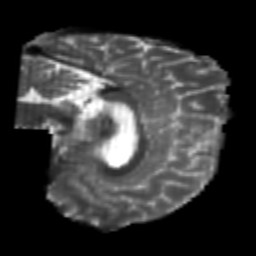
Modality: T2w
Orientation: sagittal
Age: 22
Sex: male
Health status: healthy
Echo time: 0.074 s